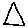
Label: triangle